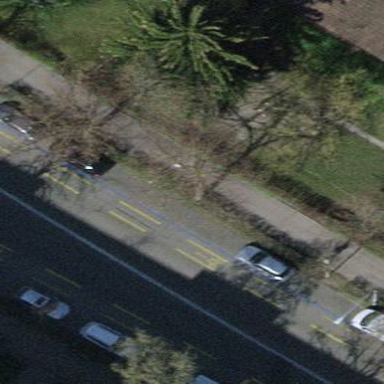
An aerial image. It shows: Parking lane area.